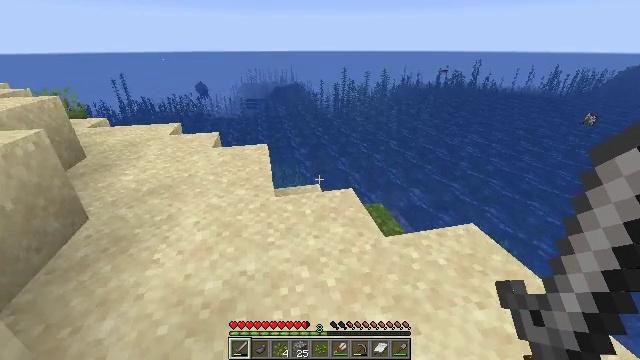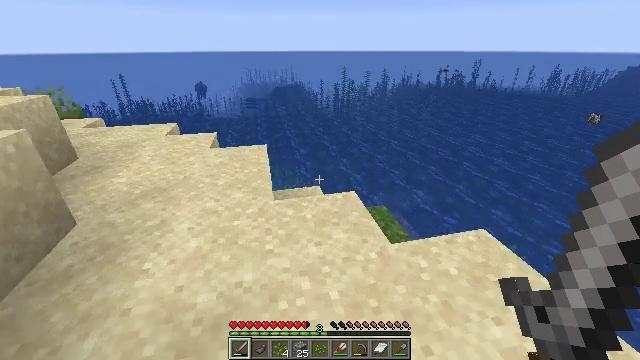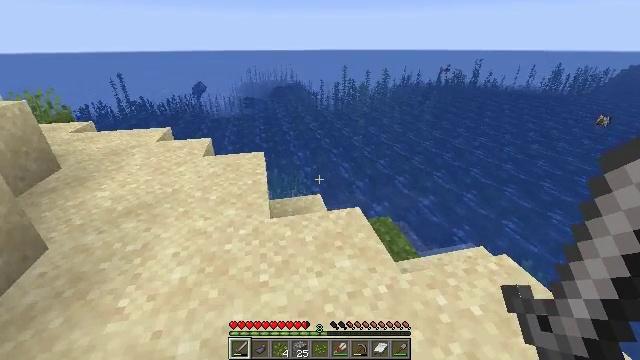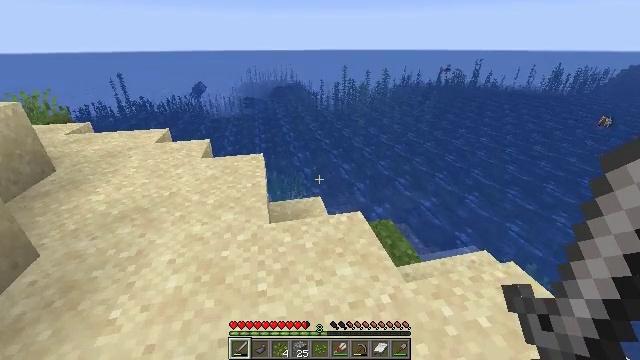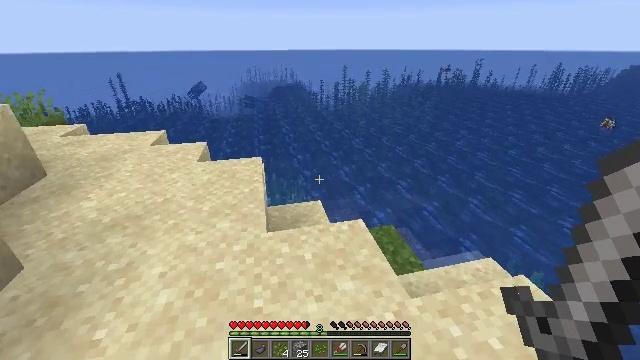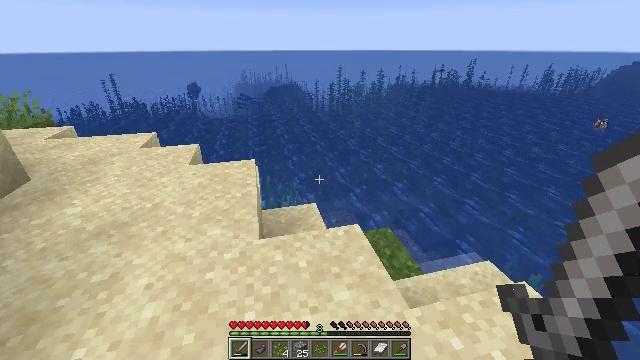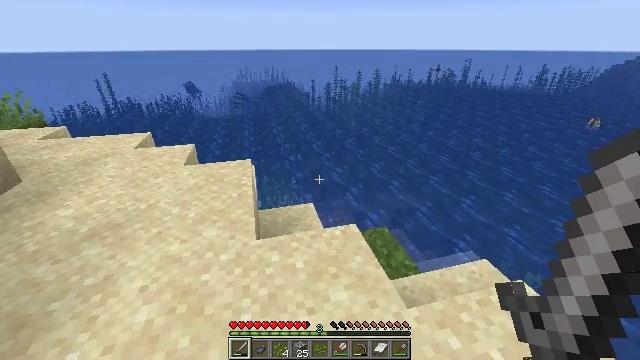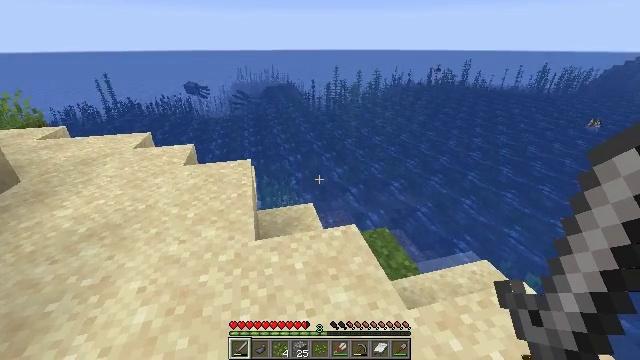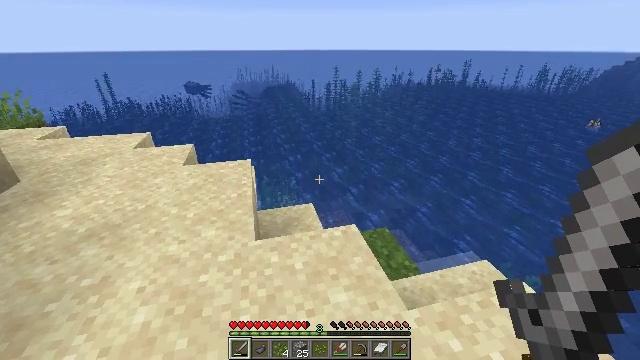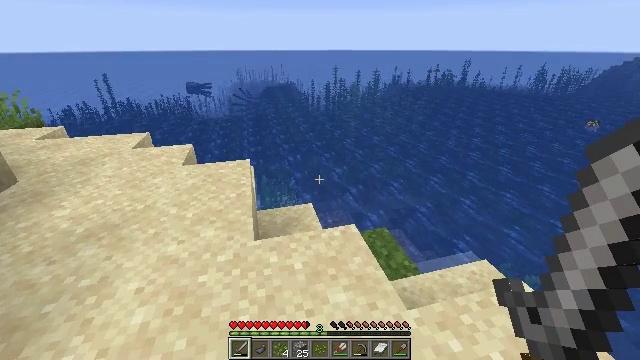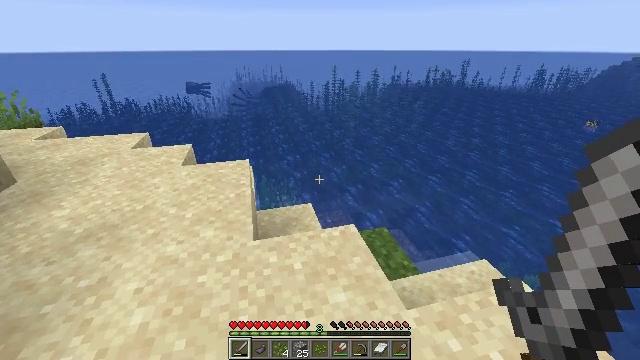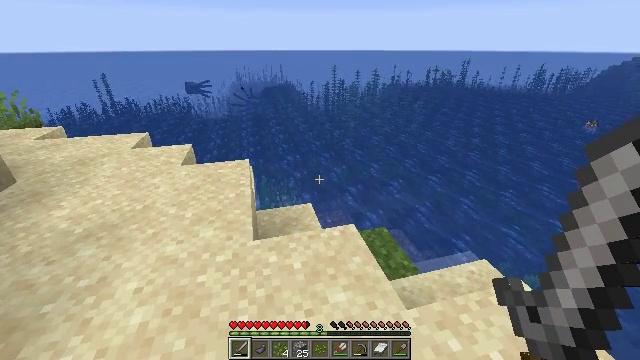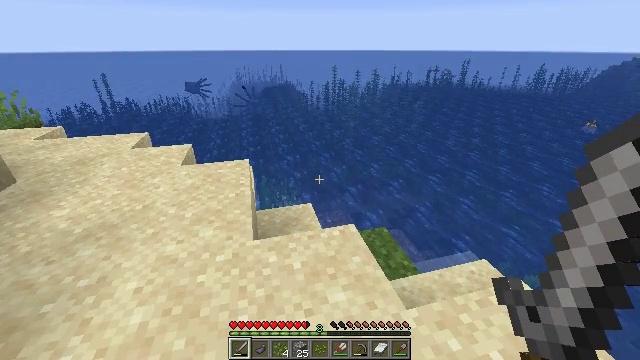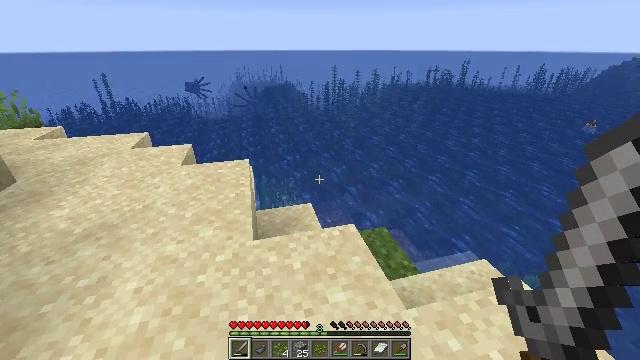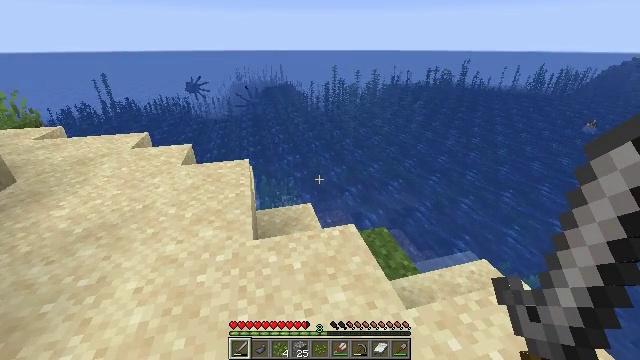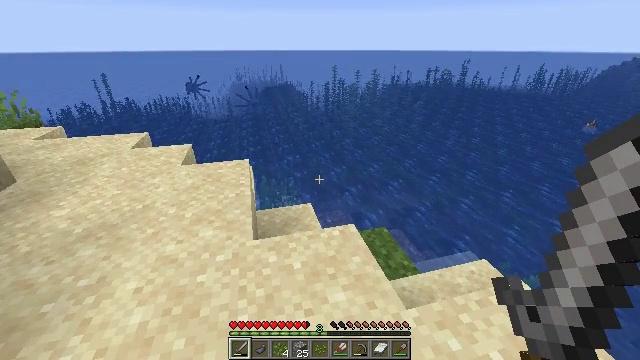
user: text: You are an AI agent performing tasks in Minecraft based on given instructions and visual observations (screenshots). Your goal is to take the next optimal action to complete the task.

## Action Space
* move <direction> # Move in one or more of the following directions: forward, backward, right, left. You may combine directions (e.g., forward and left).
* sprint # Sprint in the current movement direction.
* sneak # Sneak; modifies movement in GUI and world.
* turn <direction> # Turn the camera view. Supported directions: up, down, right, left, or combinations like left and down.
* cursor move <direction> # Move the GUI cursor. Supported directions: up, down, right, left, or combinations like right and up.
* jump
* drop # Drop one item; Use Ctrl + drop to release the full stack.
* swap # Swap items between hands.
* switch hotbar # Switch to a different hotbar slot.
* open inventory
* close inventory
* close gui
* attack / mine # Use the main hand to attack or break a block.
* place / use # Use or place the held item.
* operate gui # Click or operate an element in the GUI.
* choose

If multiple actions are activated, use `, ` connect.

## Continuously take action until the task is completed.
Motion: motion action
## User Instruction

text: Hunt a cod.
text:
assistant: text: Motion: move forward
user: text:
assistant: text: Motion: move forward
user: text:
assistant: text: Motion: no_op
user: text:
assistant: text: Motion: no_op
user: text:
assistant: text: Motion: turn right
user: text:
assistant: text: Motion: no_op
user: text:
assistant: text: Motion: no_op
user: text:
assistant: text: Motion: no_op
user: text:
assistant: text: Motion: no_op
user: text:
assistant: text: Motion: no_op
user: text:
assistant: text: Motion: no_op
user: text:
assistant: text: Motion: no_op
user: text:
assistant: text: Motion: no_op
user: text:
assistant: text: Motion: no_op
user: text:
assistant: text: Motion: no_op
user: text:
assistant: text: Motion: no_op
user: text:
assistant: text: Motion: no_op
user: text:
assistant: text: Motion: no_op
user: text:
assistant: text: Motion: no_op
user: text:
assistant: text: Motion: no_op
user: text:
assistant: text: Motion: no_op
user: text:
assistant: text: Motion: no_op
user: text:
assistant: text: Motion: no_op
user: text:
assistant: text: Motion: no_op
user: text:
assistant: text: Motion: no_op
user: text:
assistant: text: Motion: no_op
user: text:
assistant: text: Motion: turn right
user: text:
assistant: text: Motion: turn right and down
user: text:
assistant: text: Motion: turn right and down
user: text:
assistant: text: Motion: move right, turn right and down